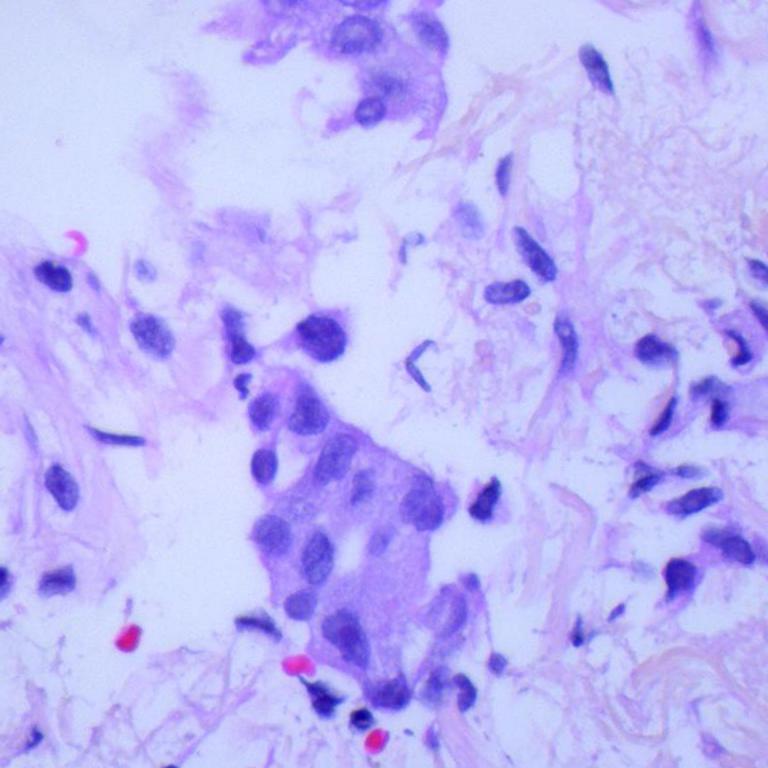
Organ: lung
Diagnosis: adenocarcinomas